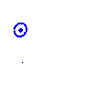
Particle: kaon